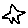
Label: star